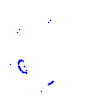
Particle: kaon